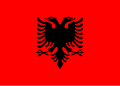
Flag of Albania